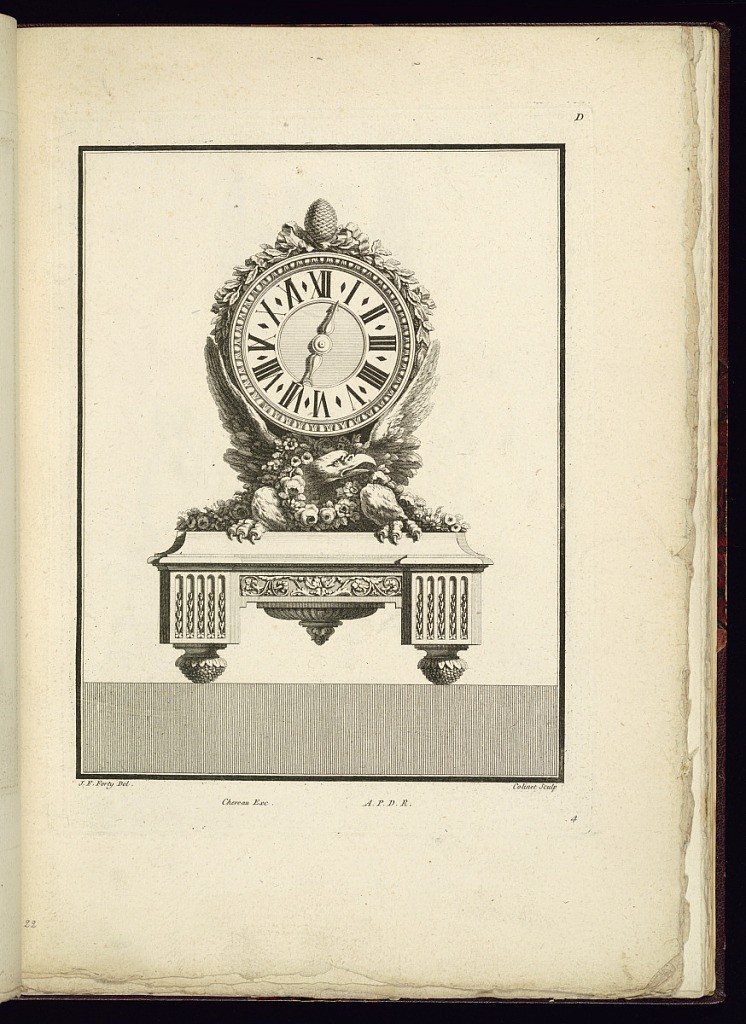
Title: Mantel Clock Design
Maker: Jean François Forty, active 1775 – 1790
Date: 1775–94
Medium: Etching and engraving on paper
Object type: Print
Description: Design for a mantel clock supported by fluted legs with fleurons on acorn feet, with a frieze of scrolling acanthus leaves in the center. The circular clock with its roman numerals is supported by an eagle and festoons of flowers, with leaves, ribbon, and an acorn finial on the top. The plate is signed and numbered.